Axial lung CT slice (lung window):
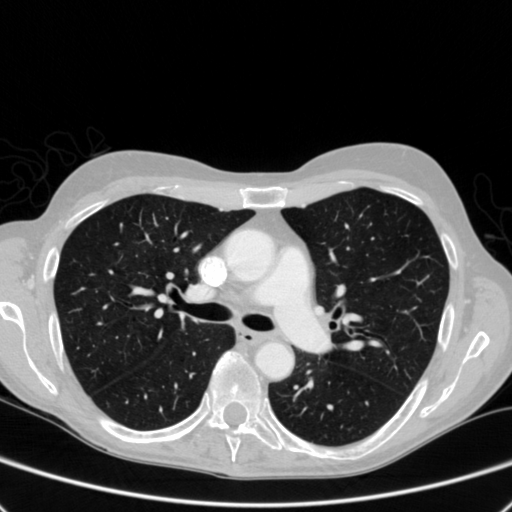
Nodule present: no